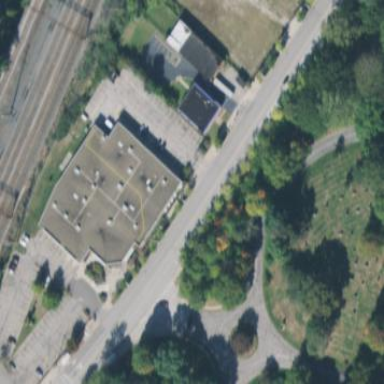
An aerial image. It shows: Clinic.